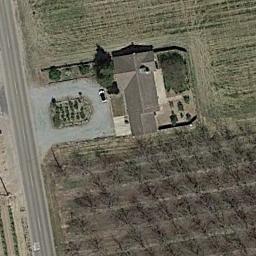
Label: sparse_residential